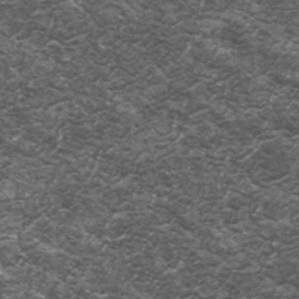
Label: frost